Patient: sex M, age 48
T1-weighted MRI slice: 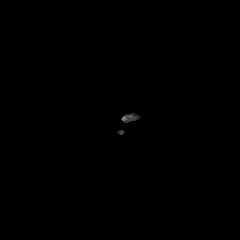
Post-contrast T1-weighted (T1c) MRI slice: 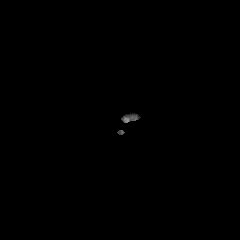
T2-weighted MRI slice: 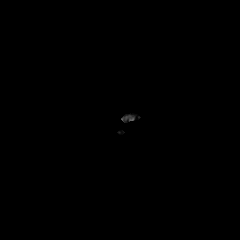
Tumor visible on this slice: no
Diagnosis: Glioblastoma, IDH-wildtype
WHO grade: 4